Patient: sex M, age 61
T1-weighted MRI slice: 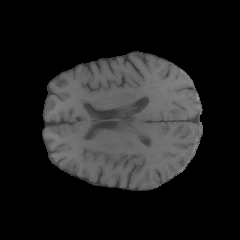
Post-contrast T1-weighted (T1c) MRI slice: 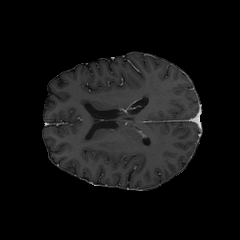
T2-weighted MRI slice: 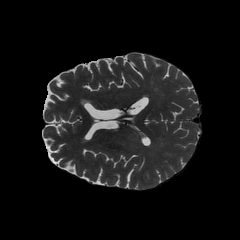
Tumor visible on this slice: yes
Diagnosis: Glioblastoma, IDH-wildtype
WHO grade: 4